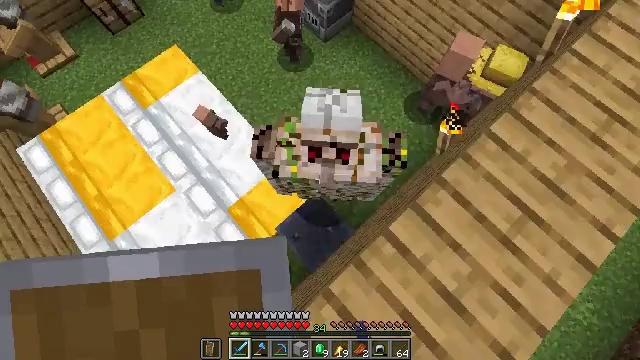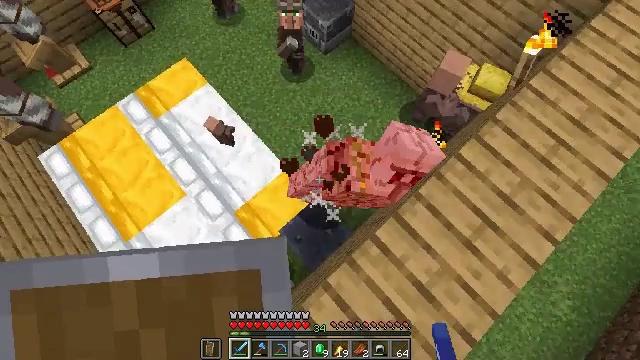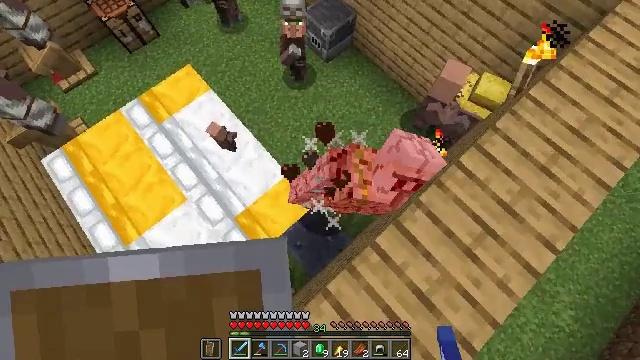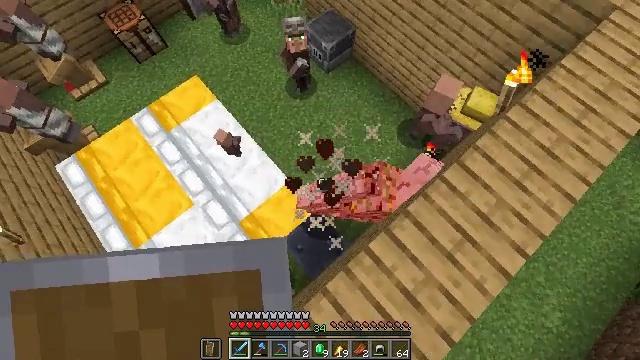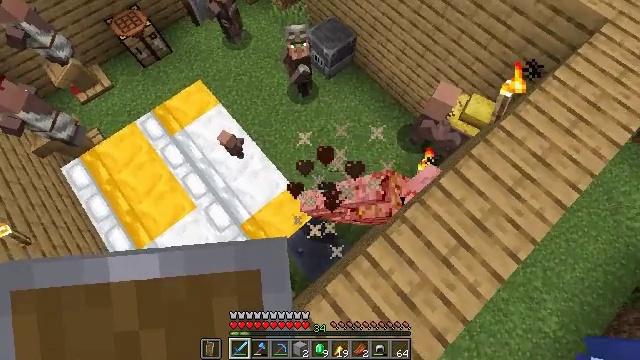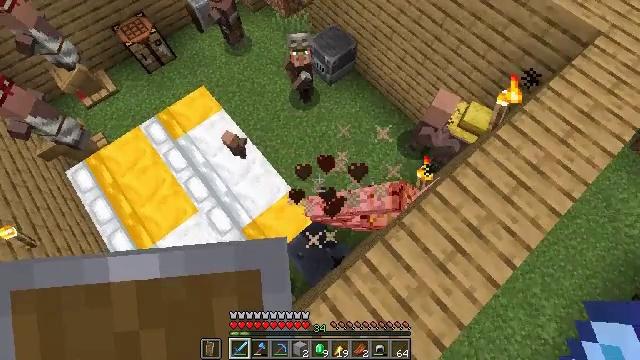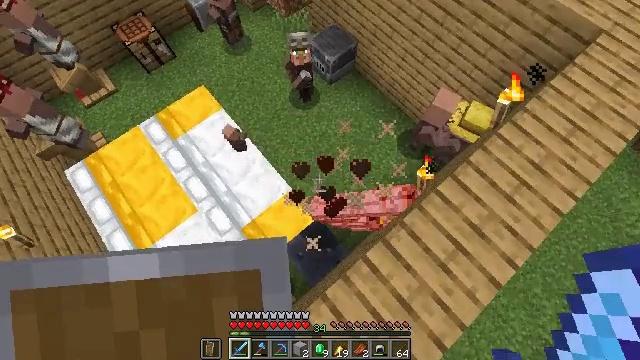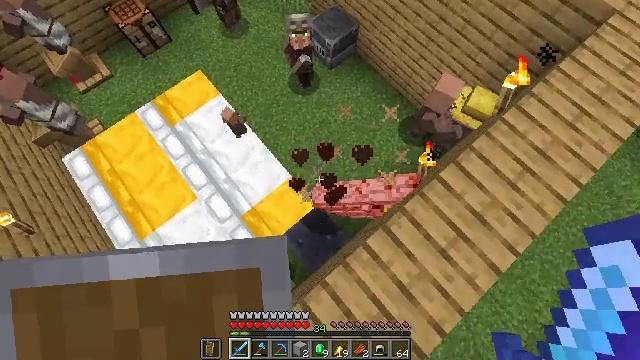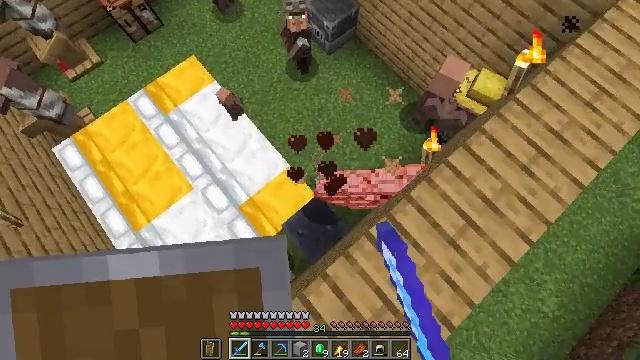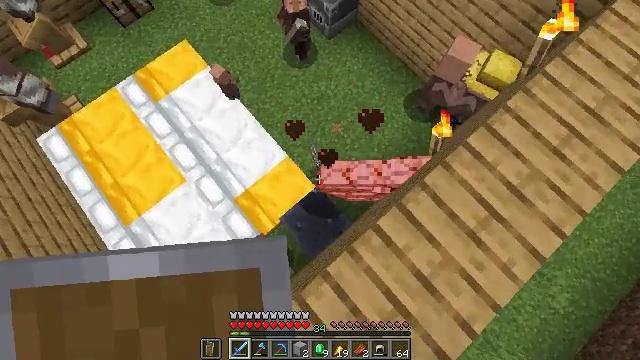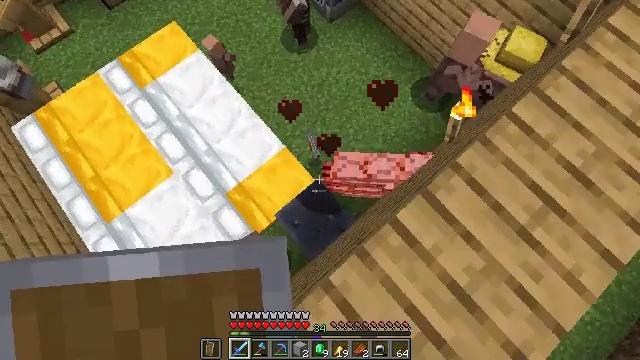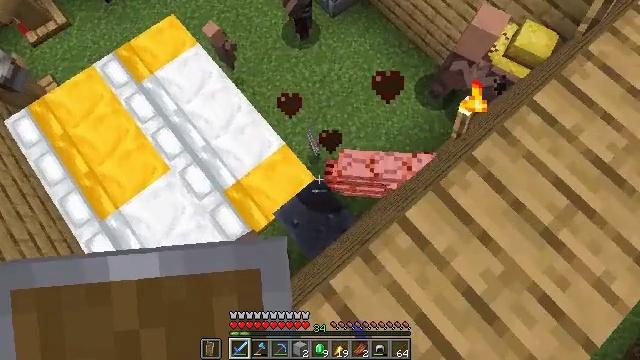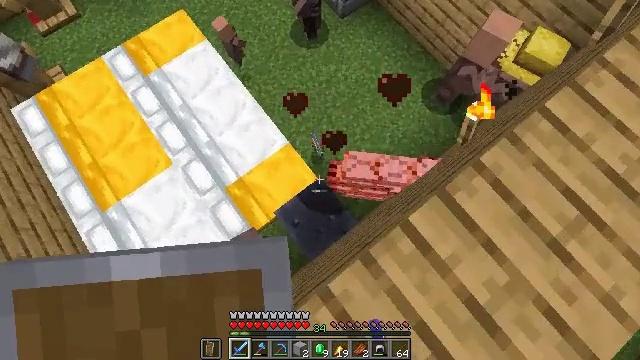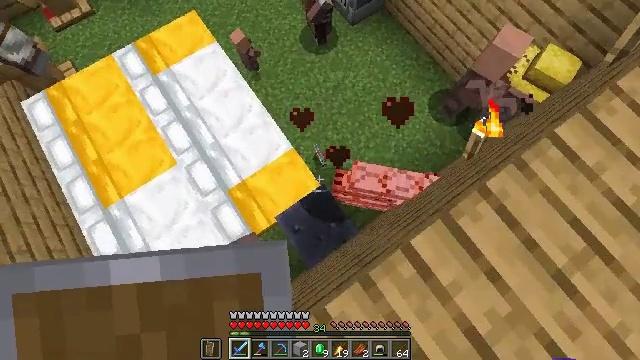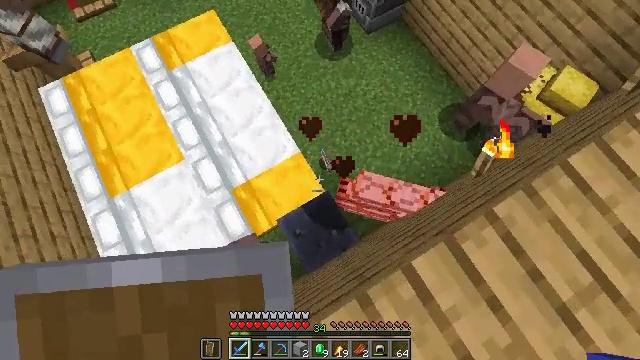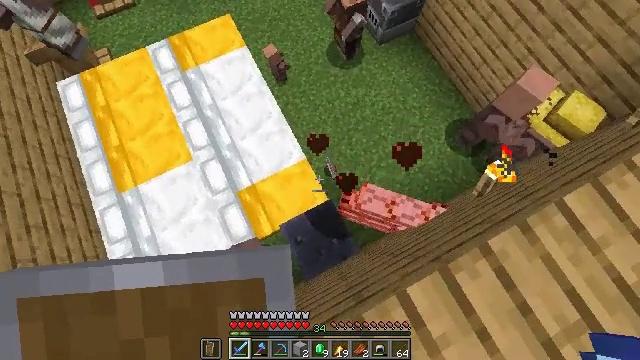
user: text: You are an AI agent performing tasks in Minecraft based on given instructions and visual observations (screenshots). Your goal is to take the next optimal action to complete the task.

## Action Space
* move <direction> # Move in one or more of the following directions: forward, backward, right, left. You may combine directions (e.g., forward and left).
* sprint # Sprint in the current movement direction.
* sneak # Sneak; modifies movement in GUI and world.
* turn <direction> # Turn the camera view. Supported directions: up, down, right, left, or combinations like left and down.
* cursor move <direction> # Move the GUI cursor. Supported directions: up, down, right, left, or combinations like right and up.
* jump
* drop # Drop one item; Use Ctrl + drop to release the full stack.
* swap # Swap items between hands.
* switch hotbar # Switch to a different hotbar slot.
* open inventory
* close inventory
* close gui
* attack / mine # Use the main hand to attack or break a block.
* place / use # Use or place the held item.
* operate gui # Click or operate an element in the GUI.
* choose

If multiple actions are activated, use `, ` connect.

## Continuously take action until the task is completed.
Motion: motion action
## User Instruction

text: Drop a shield.
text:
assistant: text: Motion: sneak, jump
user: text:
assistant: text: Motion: sneak, turn up, jump
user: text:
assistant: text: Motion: sneak, jump
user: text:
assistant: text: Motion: sneak, jump
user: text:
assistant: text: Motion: sneak, jump
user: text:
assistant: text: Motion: sneak, jump
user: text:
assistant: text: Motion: sneak, turn down, attack / mine, jump
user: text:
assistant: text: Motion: sneak, turn down, attack / mine, jump
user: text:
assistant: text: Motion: sneak, turn down, attack / mine, jump
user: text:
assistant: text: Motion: sneak, attack / mine, jump
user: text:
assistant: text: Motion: sneak, jump
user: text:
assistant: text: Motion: move forward, sneak, turn left
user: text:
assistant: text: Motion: move forward, sneak, turn left
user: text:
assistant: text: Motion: move forward, turn left
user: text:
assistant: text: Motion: move forward, turn left
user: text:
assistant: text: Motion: move forward, turn left
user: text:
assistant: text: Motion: move forward, turn left and down
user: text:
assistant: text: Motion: move forward
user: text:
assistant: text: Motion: move forward
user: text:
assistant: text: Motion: move forward, turn up
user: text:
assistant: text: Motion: move forward, turn right and up
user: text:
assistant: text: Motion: move forward, turn up
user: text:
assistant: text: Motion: move forward
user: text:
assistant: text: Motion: no_op
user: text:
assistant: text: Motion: turn right
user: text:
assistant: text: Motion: turn right
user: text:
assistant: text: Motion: no_op
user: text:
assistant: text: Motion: move forward, turn right and up
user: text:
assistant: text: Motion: move forward, turn right and up
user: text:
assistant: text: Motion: move forward, turn right and up